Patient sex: M
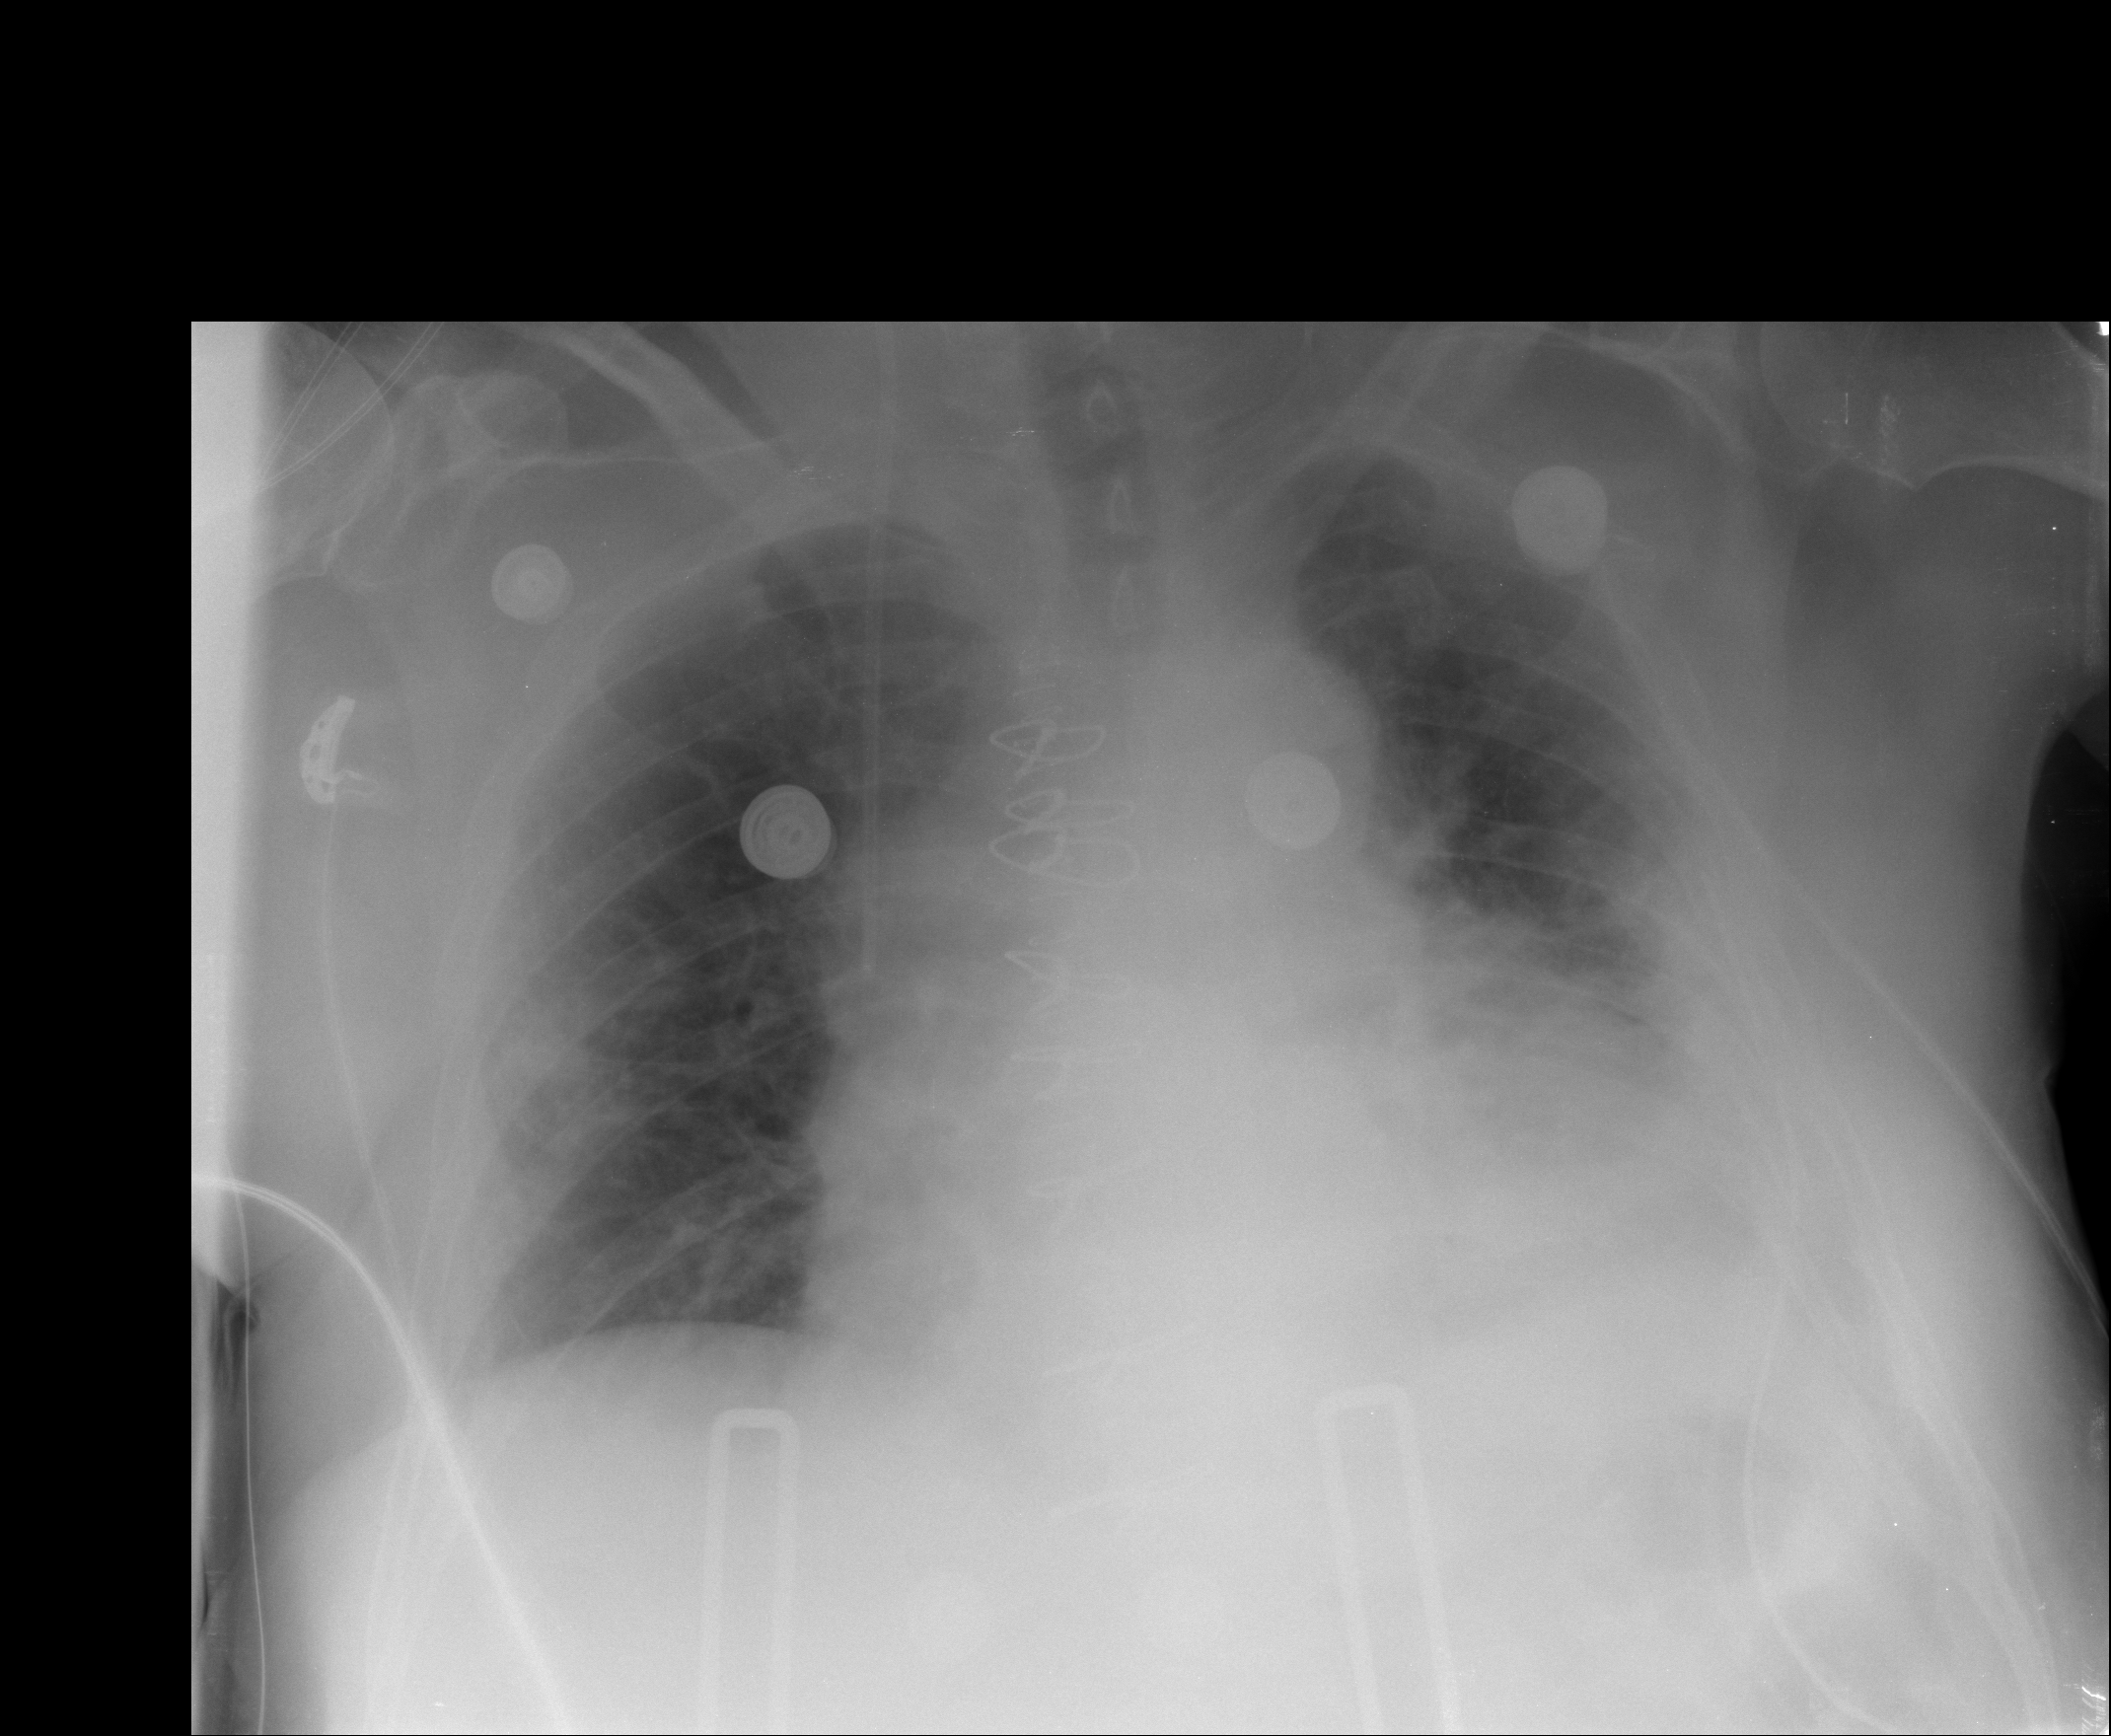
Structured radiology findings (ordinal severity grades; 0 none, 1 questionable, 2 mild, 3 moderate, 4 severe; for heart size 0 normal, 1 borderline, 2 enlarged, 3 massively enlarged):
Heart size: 2
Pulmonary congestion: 2
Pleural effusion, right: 0
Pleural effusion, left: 2
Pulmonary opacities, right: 1
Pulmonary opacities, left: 1
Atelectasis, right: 2
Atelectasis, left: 3